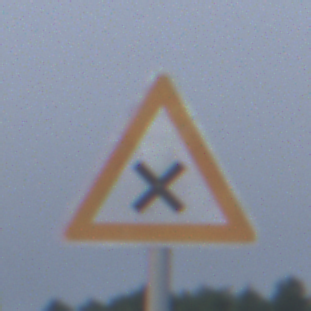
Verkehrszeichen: KreuzungOderEinmuendung
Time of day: SunriseSunset
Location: Outdoor (Nature)
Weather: Overcast
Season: NotSpecified
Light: Natural